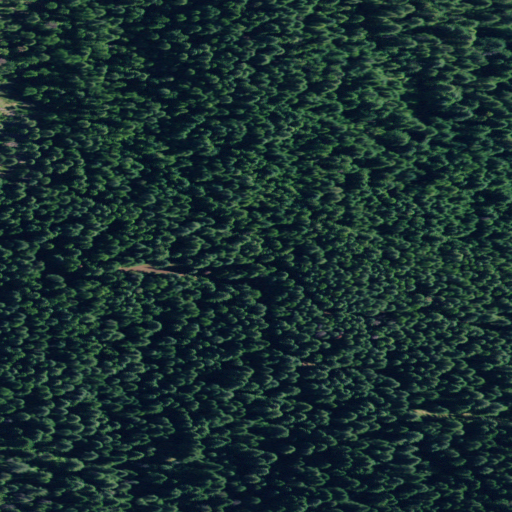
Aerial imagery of mountain in Idaho named Clarkia Peak containing only evergreen forest